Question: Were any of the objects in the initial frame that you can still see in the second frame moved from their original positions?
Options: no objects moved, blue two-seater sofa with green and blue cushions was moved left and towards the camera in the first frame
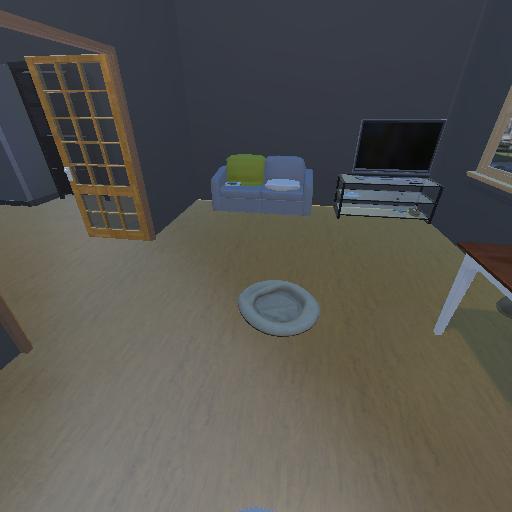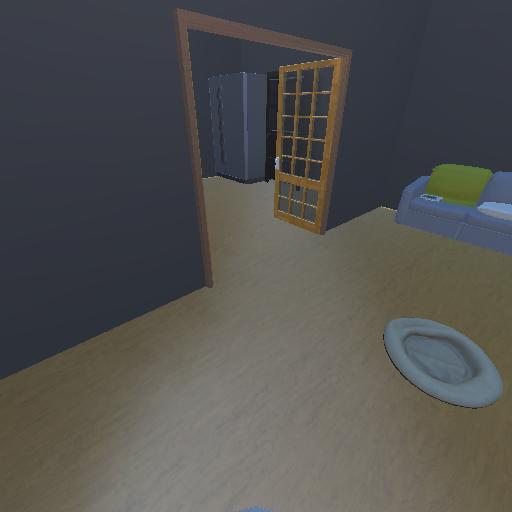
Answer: no objects moved